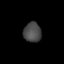
Tissue: lung
Cell type: Epithelial cells
Senescence score: 0.5671
Nuclear area (px): 347
Mean DAPI intensity: 72.089